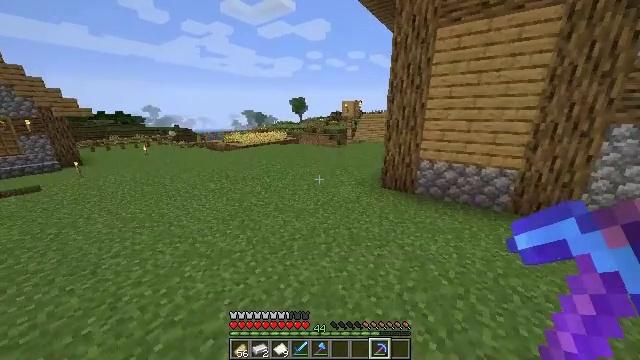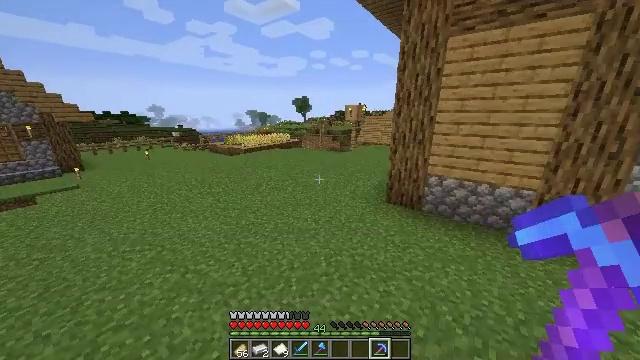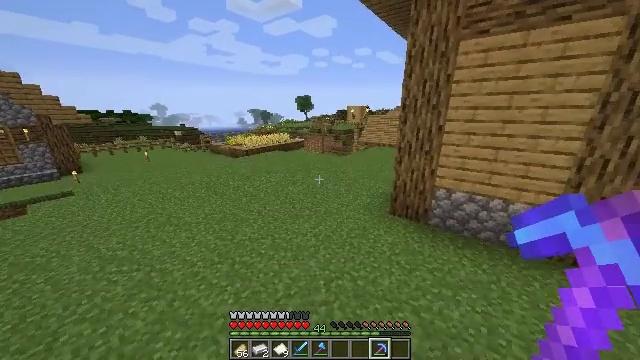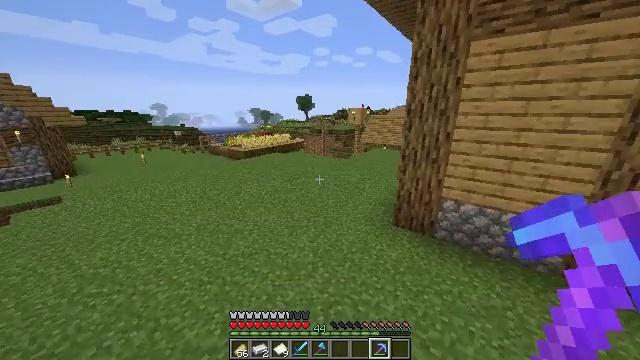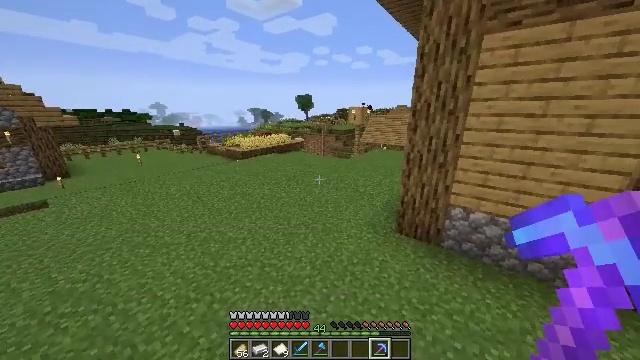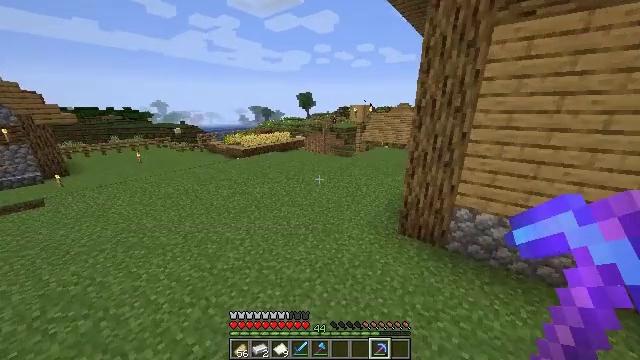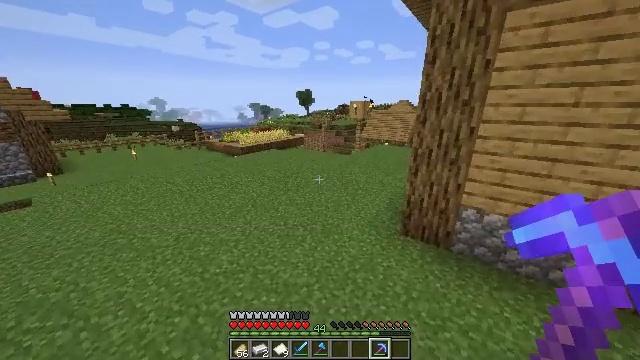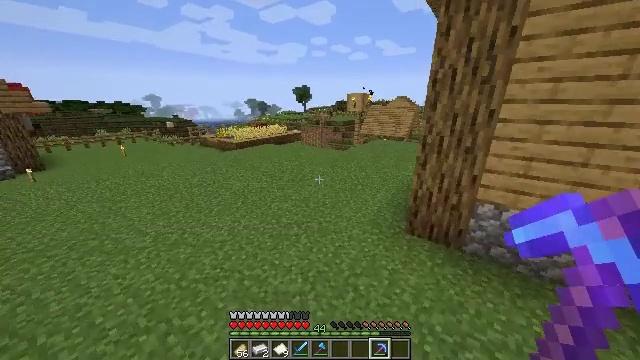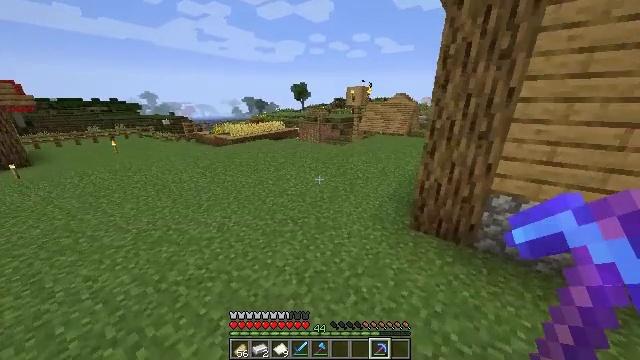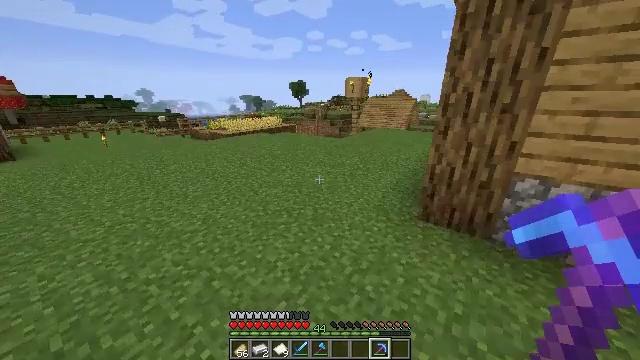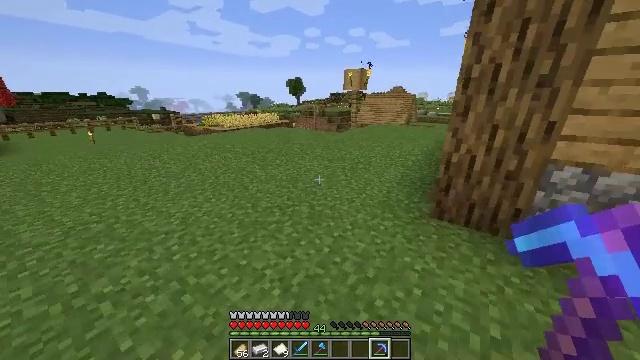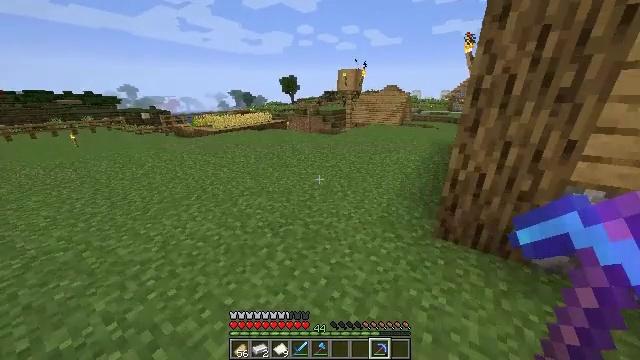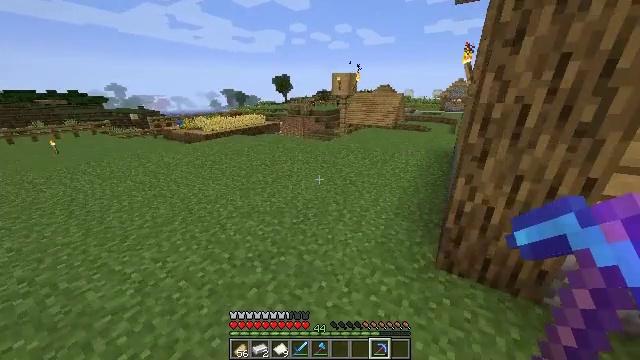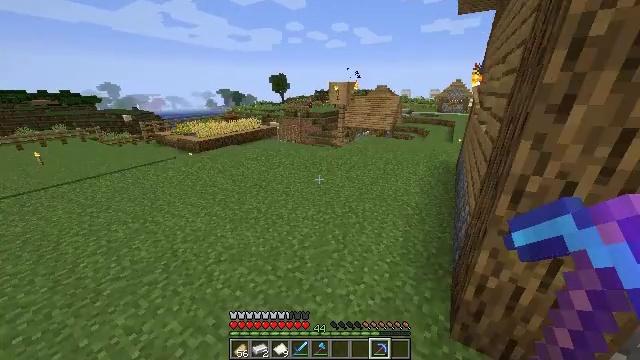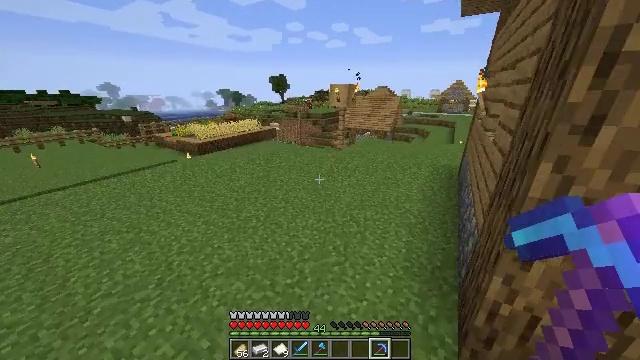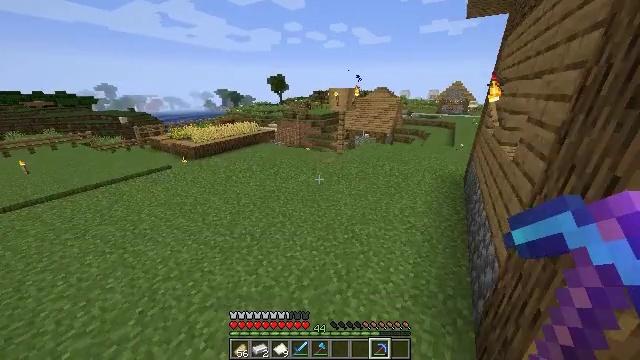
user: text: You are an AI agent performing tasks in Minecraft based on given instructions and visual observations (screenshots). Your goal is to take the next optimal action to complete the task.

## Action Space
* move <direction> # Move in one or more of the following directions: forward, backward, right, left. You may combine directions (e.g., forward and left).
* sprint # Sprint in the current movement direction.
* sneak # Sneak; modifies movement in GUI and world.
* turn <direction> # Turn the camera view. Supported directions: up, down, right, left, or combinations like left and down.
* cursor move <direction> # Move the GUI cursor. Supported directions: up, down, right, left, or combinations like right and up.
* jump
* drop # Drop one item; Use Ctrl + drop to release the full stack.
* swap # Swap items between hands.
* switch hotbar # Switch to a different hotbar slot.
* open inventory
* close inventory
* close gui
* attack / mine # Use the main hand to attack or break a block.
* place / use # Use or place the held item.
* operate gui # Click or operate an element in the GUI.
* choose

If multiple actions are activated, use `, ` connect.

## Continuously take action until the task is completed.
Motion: motion action
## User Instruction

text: Collect the grass block using a shovel.
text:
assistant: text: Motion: move forward, jump
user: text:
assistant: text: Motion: move forward, jump
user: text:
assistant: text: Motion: move forward, jump
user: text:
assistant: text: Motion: move forward, sprint, jump
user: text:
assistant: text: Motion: move forward, sprint, jump
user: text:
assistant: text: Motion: move forward, sprint, jump
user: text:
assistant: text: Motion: move forward, sprint, jump
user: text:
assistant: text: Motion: move forward, jump
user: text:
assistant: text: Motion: move forward, jump
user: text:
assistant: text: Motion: move forward, jump
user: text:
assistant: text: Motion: move forward, turn right, jump
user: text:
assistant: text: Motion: move forward, turn right, jump
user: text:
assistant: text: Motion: move forward, jump
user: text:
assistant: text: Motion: move forward, sprint, jump
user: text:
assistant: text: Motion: move forward, sprint, jump
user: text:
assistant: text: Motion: move forward, sprint, jump
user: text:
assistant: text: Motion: move forward, sprint, turn right, jump
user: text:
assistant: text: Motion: move forward, turn right, jump
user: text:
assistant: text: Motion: move forward, turn right, jump
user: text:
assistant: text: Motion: move forward, turn right, jump
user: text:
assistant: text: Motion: move forward, turn right, jump
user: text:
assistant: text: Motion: move forward, jump
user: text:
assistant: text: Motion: move forward, sprint, jump
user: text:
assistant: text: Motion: move forward, sprint, jump
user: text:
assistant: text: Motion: move forward, sprint, jump
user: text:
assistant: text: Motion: move forward, sprint, turn right, jump
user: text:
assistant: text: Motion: move forward, turn right, jump
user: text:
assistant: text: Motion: move forward, turn right, jump
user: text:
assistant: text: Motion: move forward, turn right, jump
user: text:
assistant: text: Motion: turn right